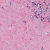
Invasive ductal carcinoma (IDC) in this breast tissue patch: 1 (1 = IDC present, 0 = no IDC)